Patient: sex M, age 53
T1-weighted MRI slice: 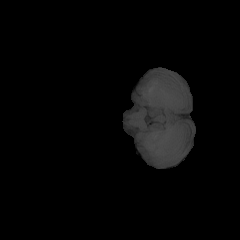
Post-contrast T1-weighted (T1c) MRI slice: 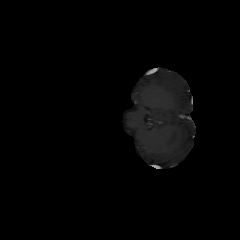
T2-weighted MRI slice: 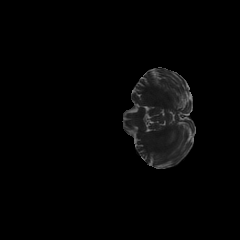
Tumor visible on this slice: no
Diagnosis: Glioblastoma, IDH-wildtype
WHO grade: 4